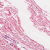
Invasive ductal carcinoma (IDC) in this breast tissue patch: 0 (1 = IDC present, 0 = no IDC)